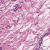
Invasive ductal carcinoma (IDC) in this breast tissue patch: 0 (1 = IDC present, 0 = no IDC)